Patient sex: M
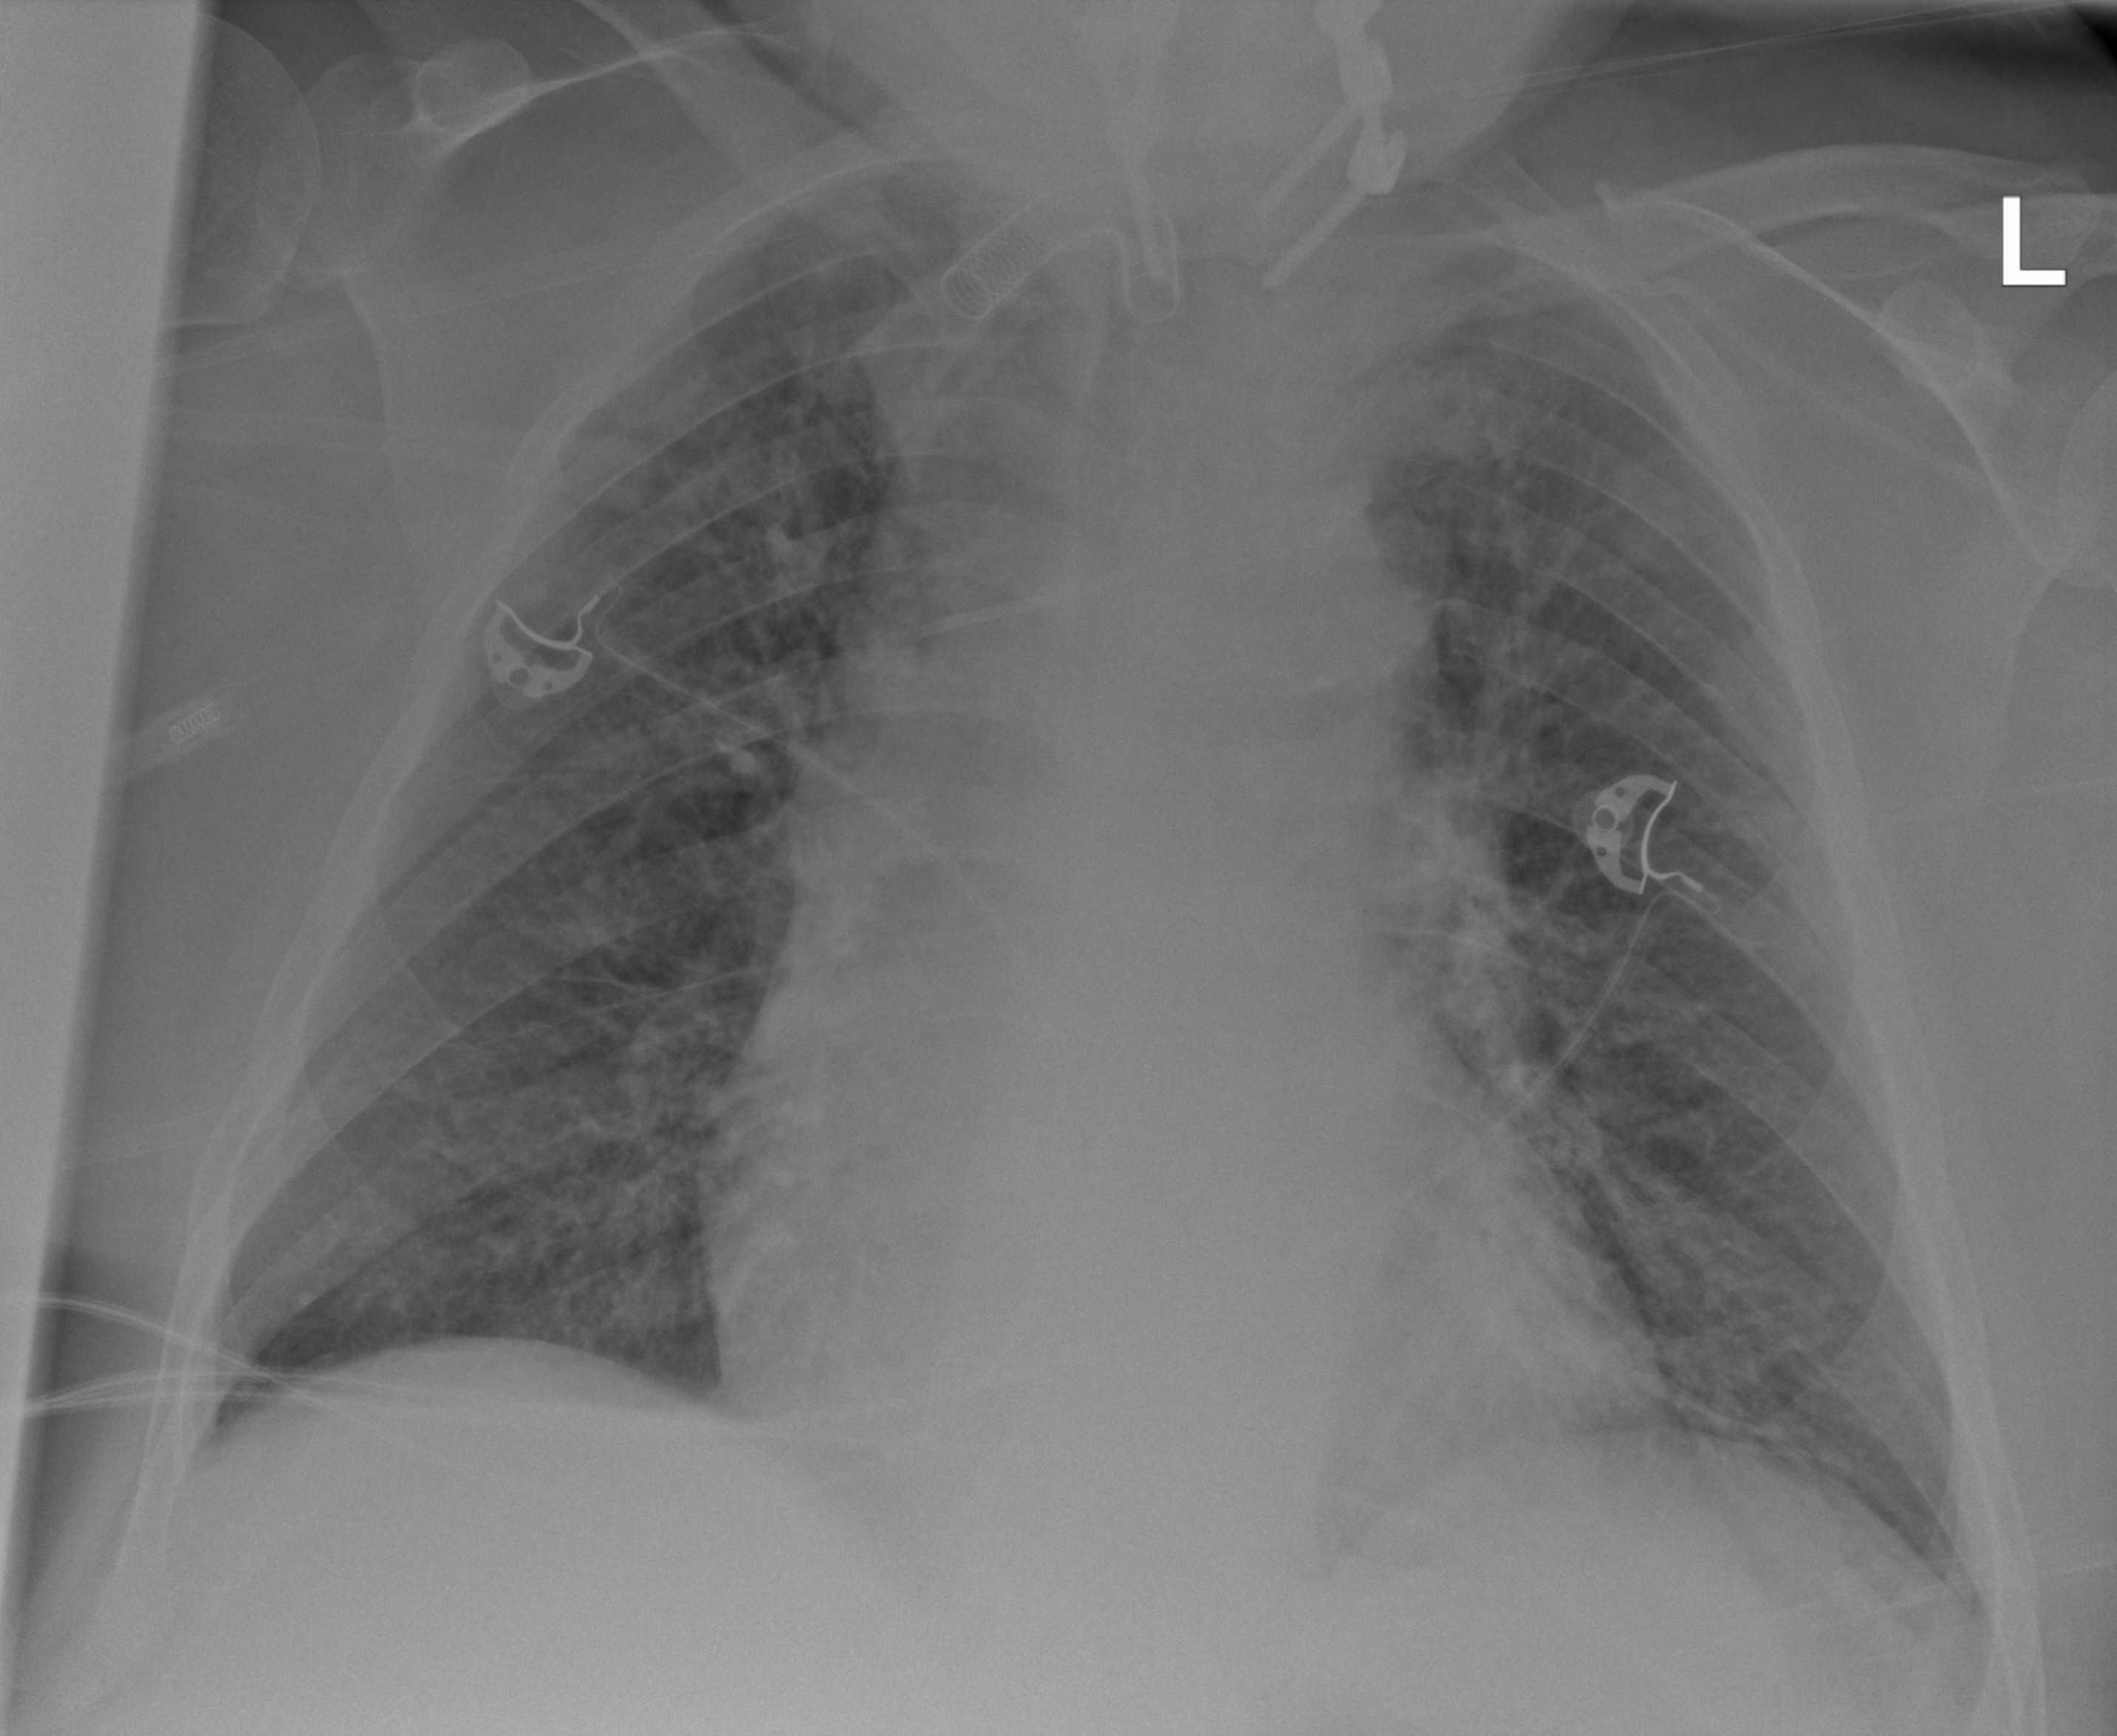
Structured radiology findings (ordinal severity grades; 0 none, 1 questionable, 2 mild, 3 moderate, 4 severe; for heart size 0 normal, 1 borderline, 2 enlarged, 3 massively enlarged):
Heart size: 1
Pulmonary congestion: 2
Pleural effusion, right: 1
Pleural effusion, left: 1
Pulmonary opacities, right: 0
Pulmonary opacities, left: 0
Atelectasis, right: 0
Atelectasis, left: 2